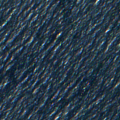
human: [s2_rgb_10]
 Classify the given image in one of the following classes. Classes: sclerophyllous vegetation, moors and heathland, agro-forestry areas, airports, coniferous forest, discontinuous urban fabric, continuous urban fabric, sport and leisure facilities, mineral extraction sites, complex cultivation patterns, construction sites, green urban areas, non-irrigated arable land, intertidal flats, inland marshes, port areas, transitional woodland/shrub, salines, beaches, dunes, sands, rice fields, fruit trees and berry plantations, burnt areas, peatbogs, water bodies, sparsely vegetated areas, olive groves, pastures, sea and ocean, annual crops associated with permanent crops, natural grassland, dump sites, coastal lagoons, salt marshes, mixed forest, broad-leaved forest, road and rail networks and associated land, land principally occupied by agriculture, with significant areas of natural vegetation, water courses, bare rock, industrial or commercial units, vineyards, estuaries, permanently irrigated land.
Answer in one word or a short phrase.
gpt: sea and ocean